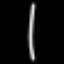
Label: line